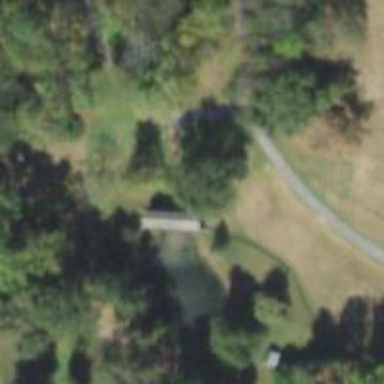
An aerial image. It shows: Covered footway bridge.